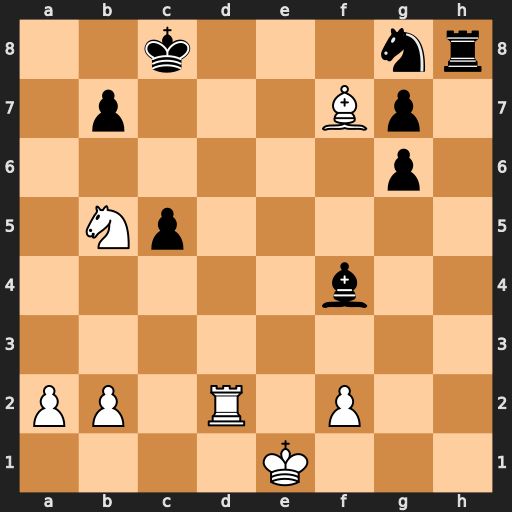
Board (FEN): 2k3nr/1p3Bp1/6p1/1Np5/5b2/8/PP1R1P2/4K3
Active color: w
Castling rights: -
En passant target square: -
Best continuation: Be6+ Kb8 Rd8#